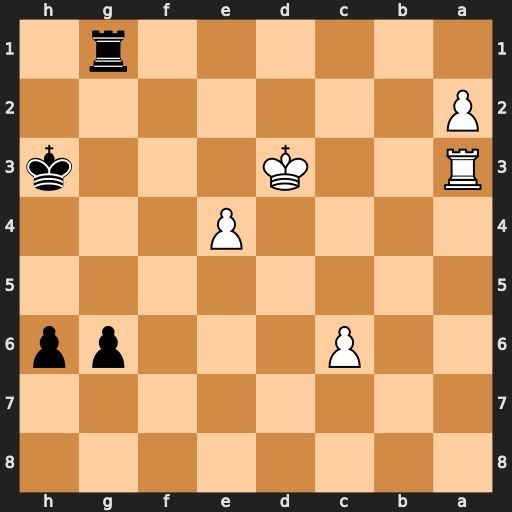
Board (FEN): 8/8/2P3pp/8/4P3/R2K3k/P7/6r1
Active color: b
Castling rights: -
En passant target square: -
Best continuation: Rg3+ Kd4 Rxa3 c7 Ra8